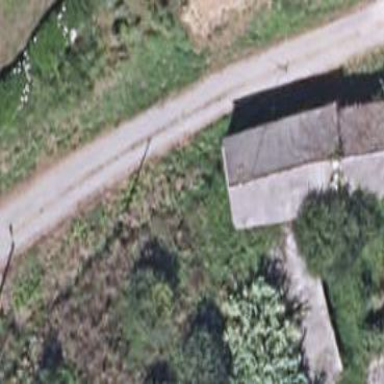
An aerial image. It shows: Simple house.